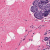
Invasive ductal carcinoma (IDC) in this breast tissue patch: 0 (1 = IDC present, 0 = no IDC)